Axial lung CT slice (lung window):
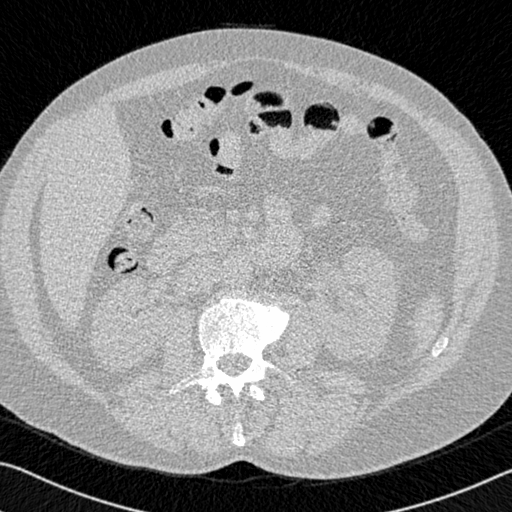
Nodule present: no